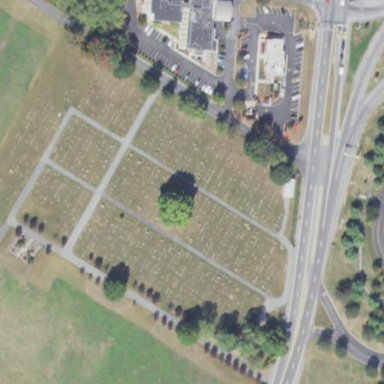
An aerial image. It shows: Cemetery.